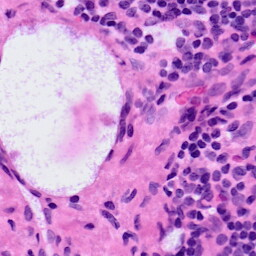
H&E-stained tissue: LymphNode